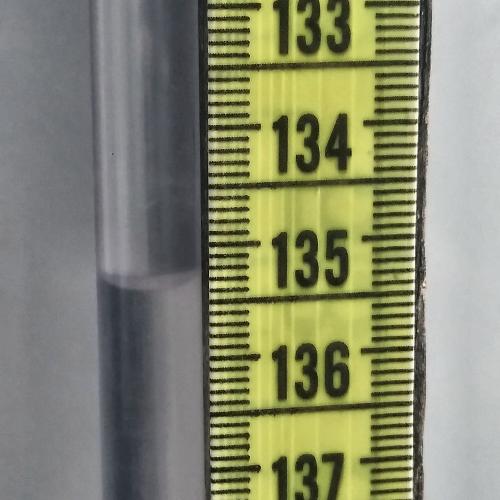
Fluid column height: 135.3 cm